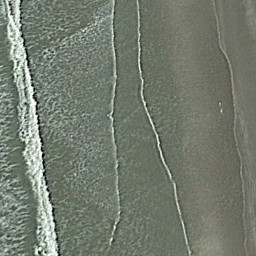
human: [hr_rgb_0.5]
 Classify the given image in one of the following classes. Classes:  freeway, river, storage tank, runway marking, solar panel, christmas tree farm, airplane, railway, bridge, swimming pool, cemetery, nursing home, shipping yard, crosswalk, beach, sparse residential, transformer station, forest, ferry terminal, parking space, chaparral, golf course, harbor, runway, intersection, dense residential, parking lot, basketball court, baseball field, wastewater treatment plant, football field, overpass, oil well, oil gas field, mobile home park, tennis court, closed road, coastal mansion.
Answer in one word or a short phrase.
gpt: beach